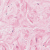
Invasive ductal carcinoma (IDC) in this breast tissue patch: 0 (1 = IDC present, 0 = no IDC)